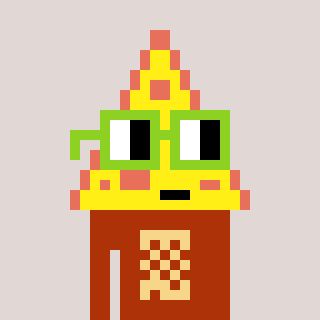
a pixel art character with square light green glasses, a pizza-shaped head and a hotbrown-colored body on a warm background